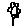
Label: flower